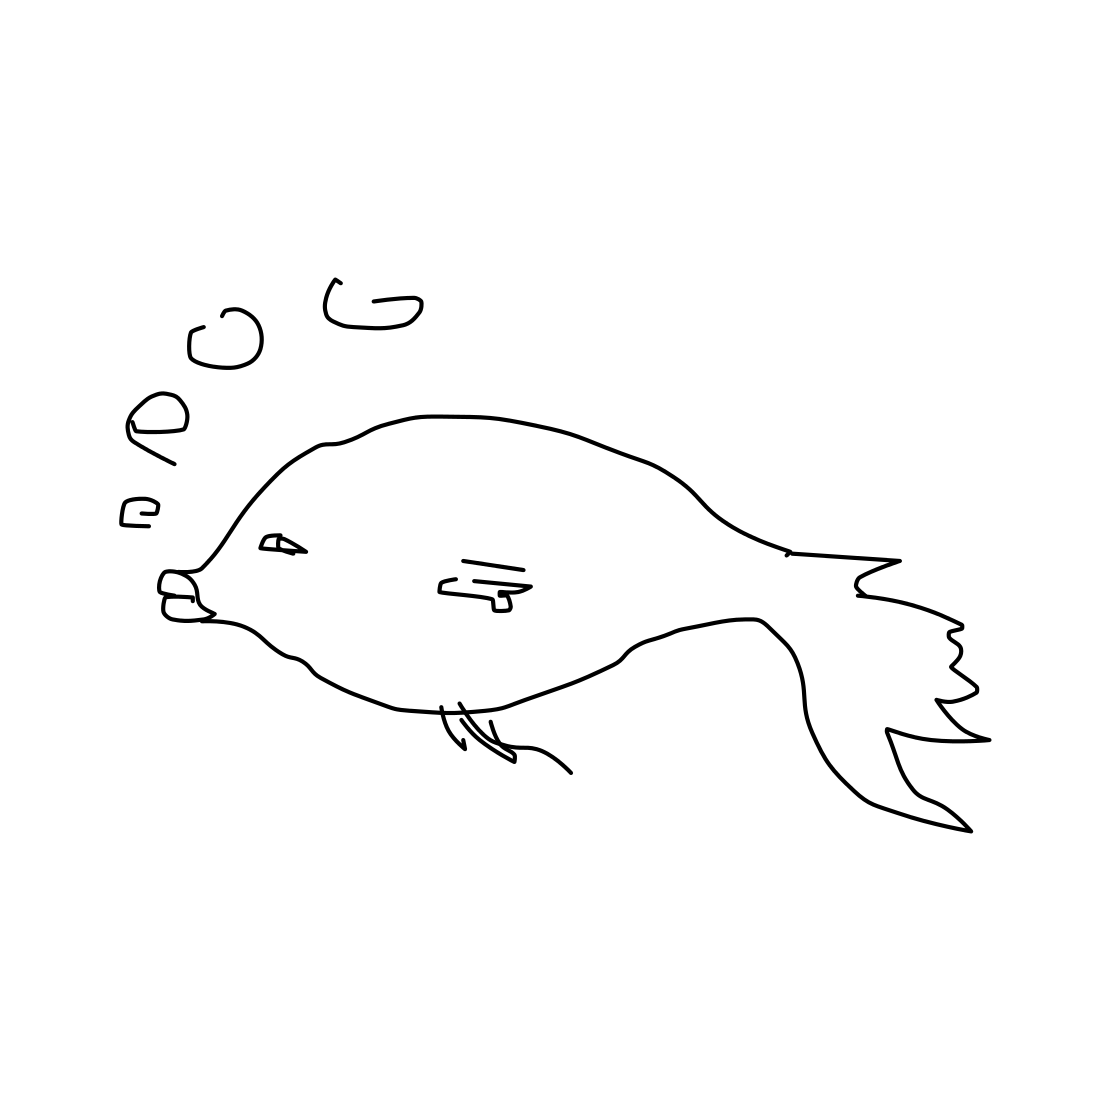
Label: fish